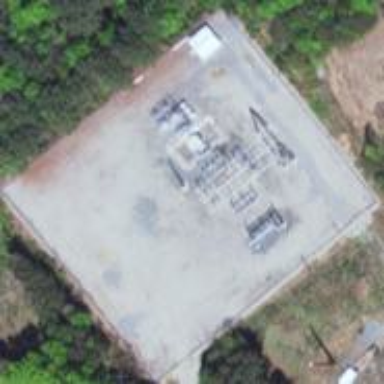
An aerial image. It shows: Distribution power substation secured by fence.